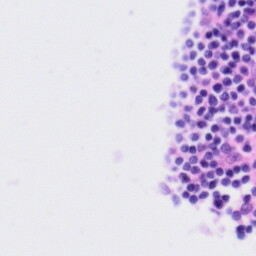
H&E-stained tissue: Tonsil